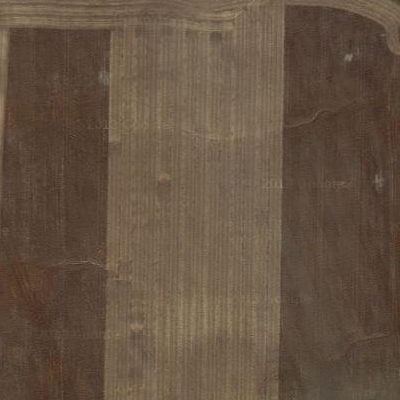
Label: Field